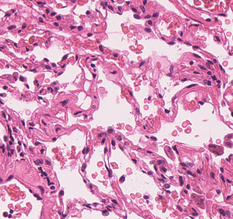
Tumor epithelial tissue: no
Tumor-associated stroma tissue: no
Normal tissue: yes